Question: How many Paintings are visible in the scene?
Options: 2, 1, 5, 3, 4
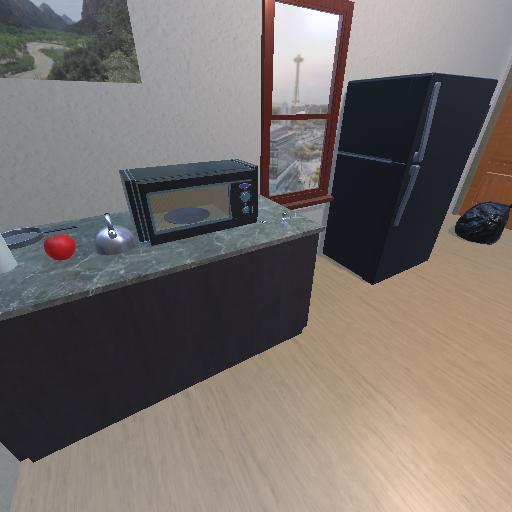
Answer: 2